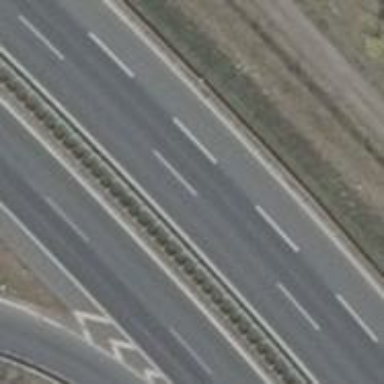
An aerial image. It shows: Trunk highway designated as motorroad.